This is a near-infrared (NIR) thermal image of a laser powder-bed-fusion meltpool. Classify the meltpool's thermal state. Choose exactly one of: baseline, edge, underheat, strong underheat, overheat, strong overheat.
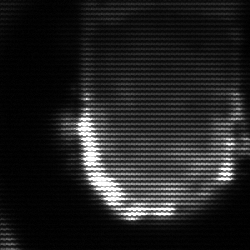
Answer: baseline